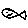
Label: fish